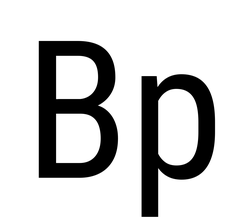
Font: Roboto_Condensed_Regular